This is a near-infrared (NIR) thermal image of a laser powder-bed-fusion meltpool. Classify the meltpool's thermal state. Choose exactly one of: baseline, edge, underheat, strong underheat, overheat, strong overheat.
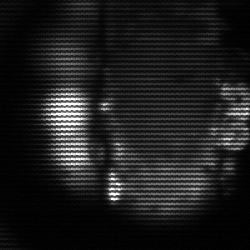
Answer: strong underheat